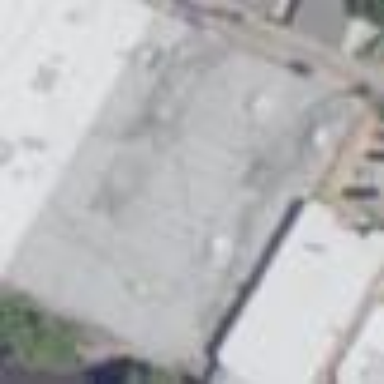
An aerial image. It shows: Commercial building.